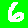
Digit: 6